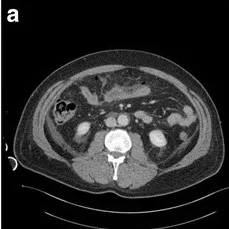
A; Presence of peritoneal air bubbles outside the bowel.
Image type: radiology (ct)